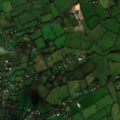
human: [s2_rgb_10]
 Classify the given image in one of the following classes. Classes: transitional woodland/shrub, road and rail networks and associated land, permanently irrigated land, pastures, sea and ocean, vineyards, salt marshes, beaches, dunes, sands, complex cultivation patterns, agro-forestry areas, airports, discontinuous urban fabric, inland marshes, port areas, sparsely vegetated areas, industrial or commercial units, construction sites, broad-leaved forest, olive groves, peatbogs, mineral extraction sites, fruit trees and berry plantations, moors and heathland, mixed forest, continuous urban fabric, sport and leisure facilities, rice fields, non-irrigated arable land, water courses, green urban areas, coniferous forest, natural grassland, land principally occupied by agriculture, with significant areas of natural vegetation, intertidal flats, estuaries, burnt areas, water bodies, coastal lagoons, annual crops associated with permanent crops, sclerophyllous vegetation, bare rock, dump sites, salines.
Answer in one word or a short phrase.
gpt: non-irrigated arable land, pastures